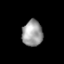
Tissue: lung
Cell type: Epithelial cells
Senescence score: 0.19
Nuclear area (px): 517
Mean DAPI intensity: 157.803